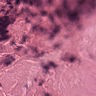
Metastatic tissue present: no